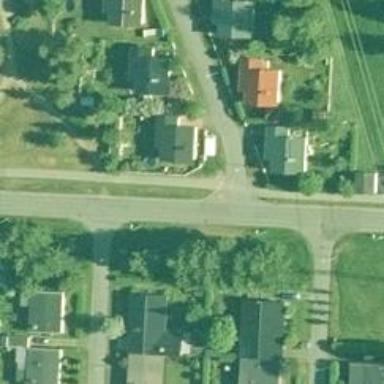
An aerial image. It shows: Unmarked and uncontrolled road crossing.